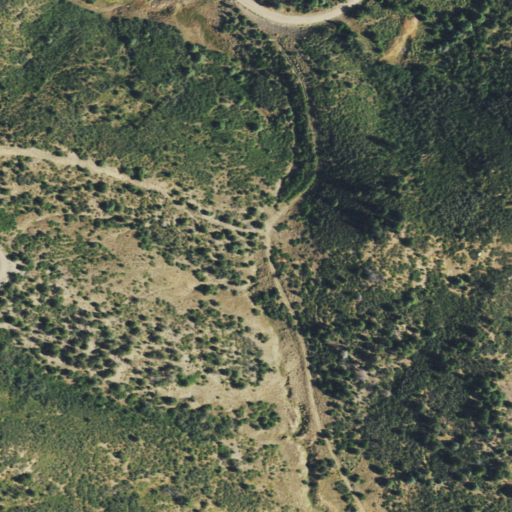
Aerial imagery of gap in Colorado named East Gap containing deciduous forest, shrub, and evergreen forest